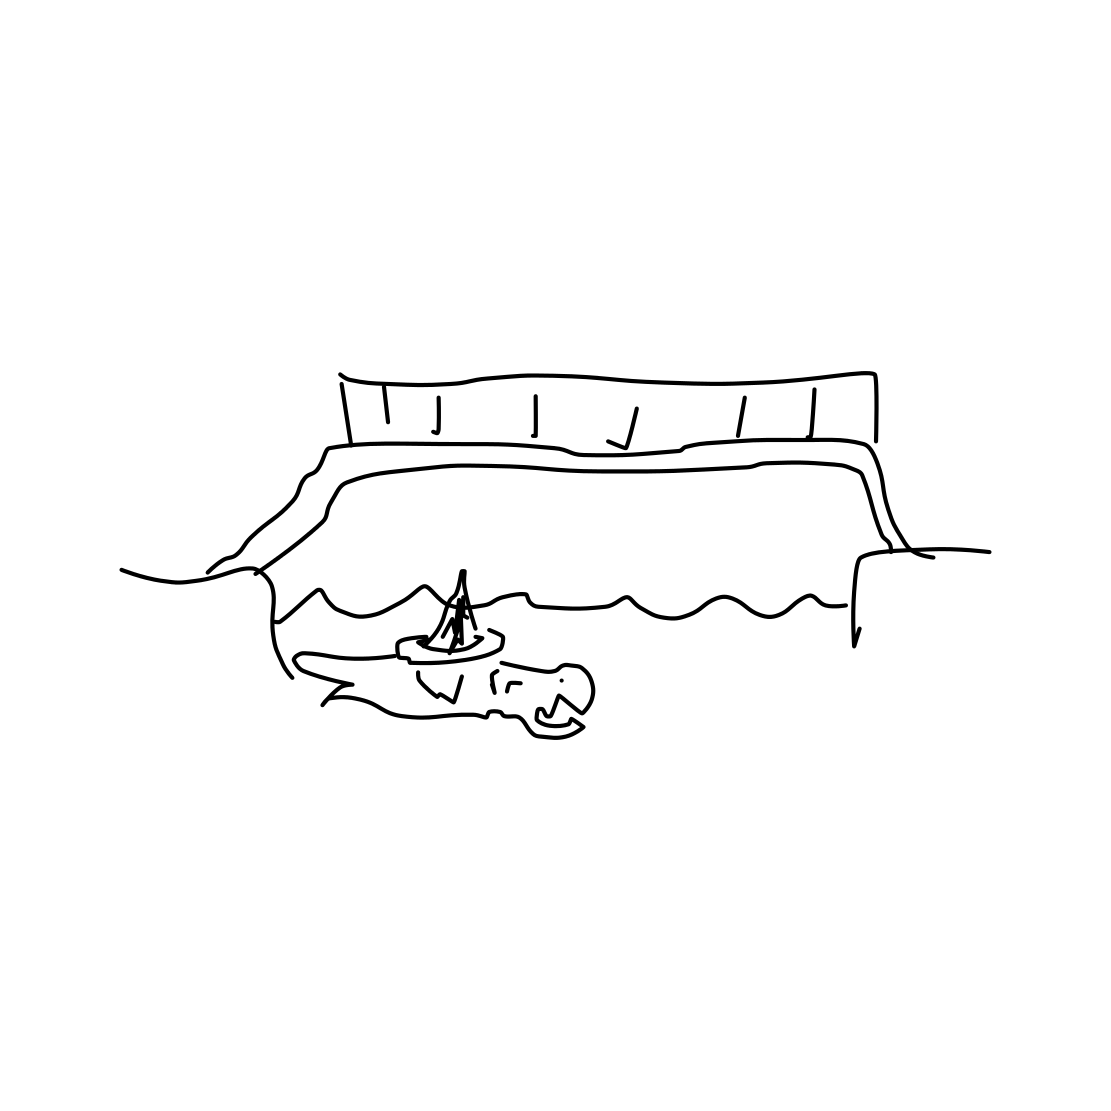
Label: bridge